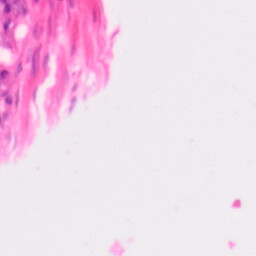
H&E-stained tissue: Colon